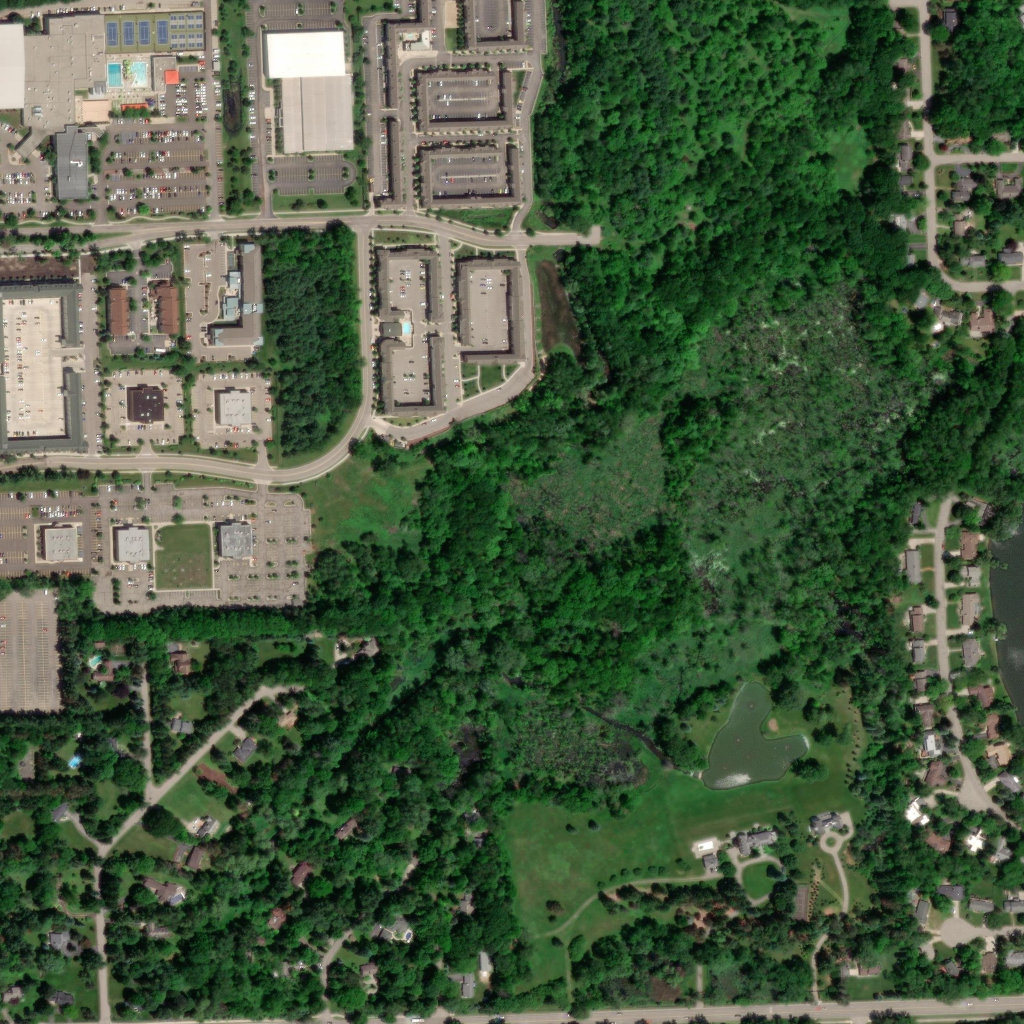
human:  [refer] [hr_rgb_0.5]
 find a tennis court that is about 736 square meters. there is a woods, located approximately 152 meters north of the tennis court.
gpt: <box>[[76, 86, 79, 90, 0]]</box>